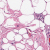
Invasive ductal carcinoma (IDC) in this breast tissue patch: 0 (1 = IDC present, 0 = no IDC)